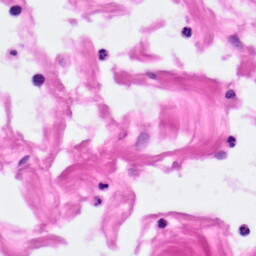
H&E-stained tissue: Pancreatic